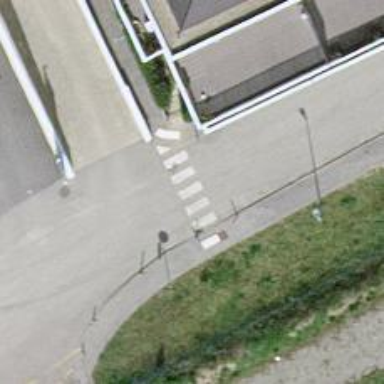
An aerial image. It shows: Uncontrolled zebra crossing on the road.